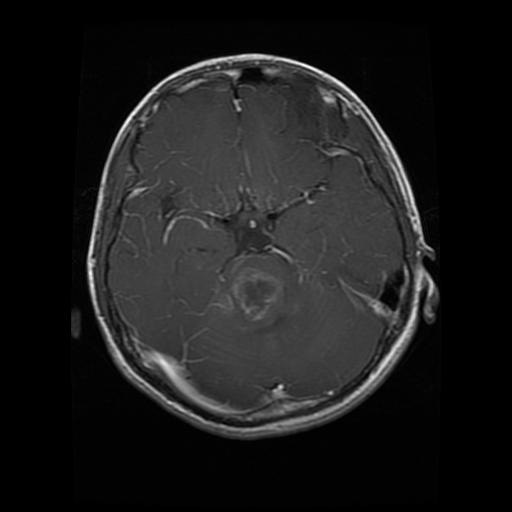
Label: glioma